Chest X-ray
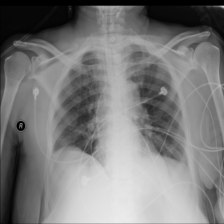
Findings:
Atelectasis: negative
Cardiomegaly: negative
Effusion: positive
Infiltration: negative
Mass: negative
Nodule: negative
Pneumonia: negative
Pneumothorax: negative
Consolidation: negative
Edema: negative
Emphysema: negative
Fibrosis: negative
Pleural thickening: negative
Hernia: negative